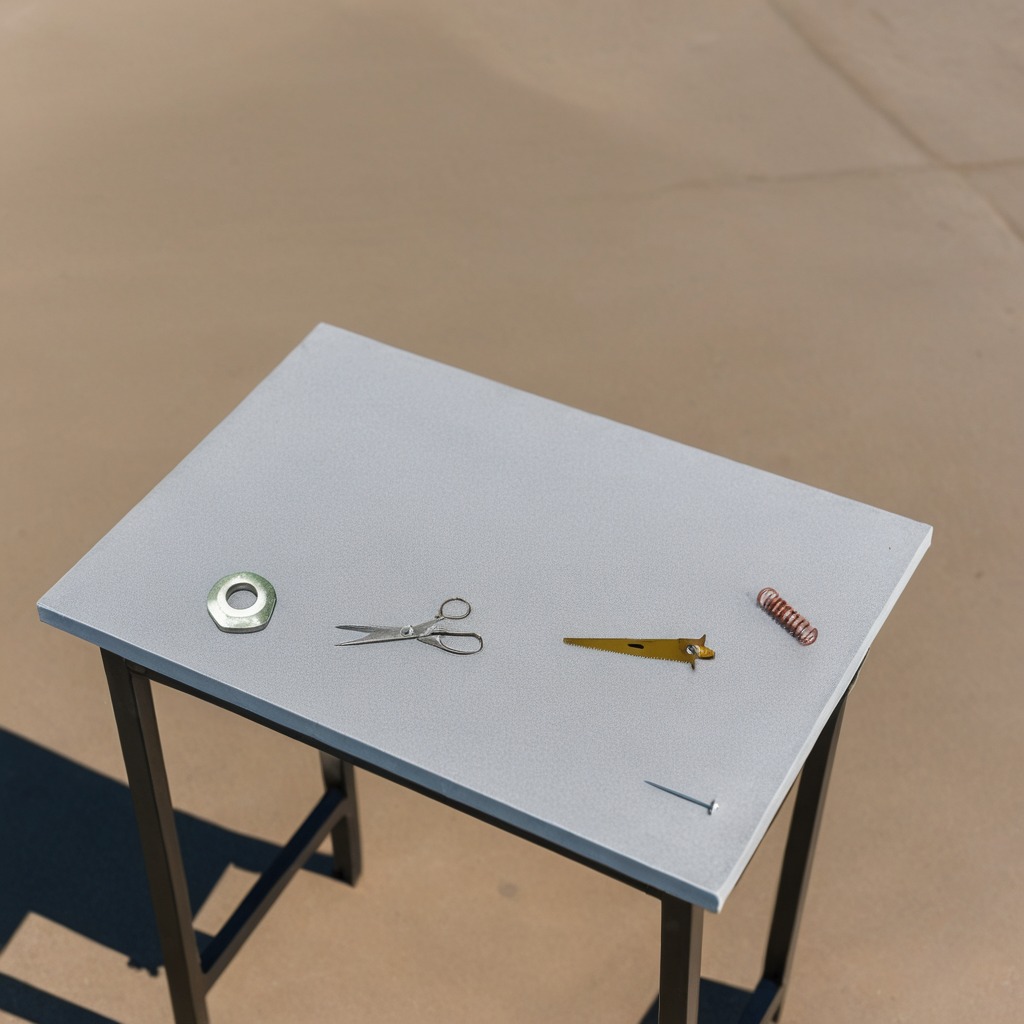
A flat metal washer, an iron nail, a coiled metal spring, a handheld metal saw, and a pair of scissors are lying on the utility table.